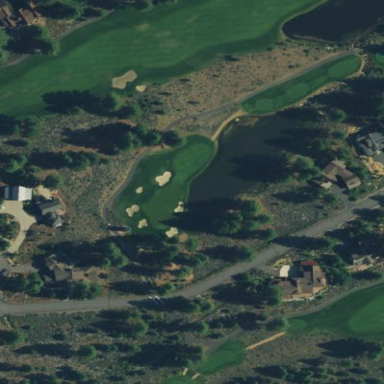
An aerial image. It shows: Area of rough grass used for golf.